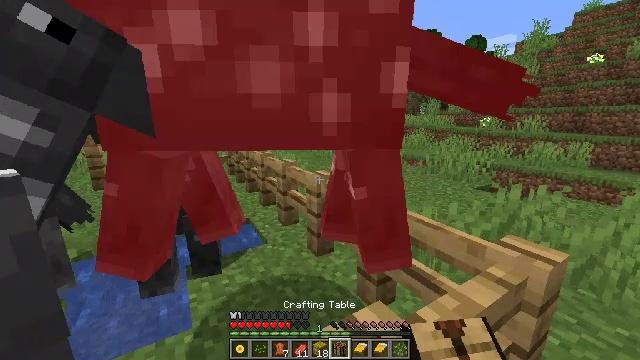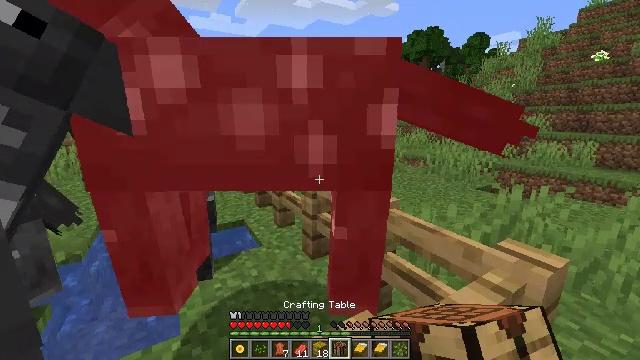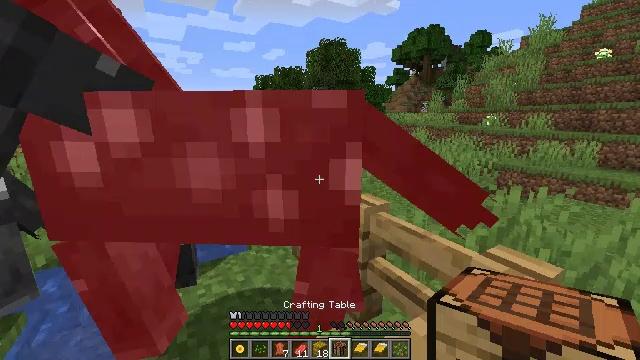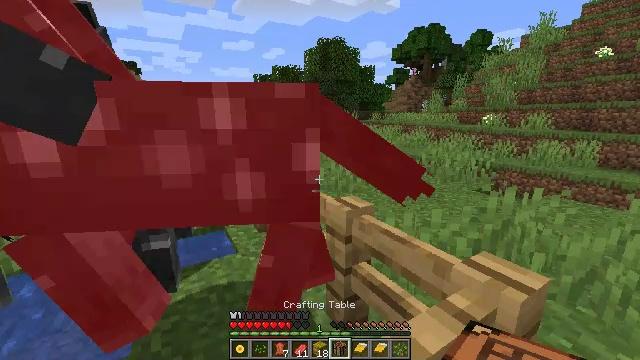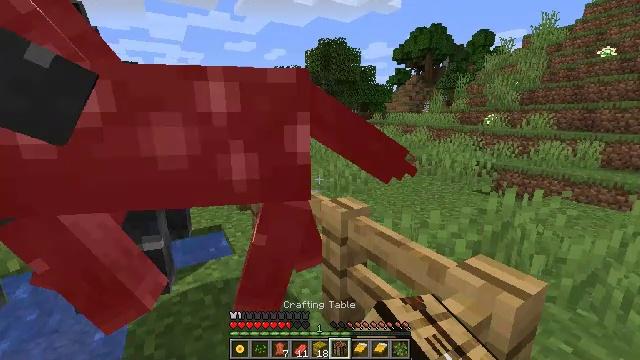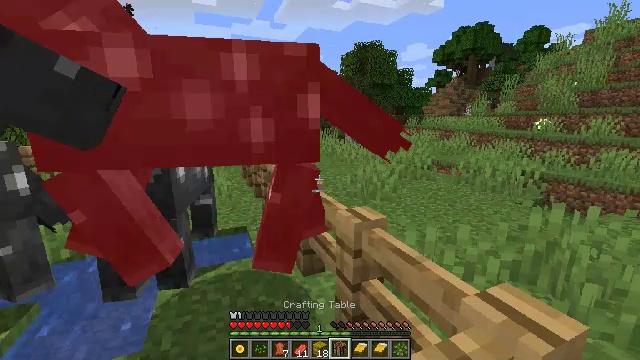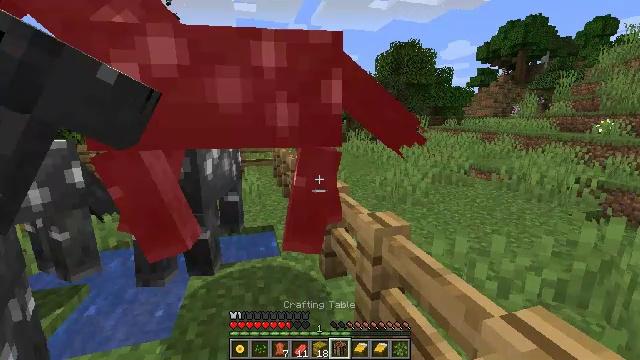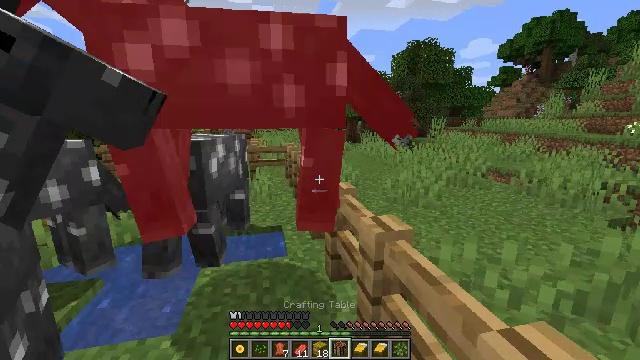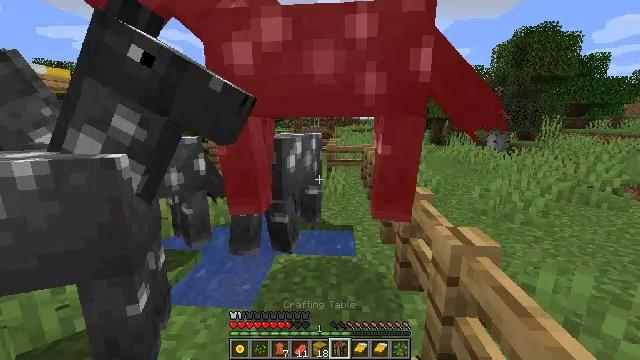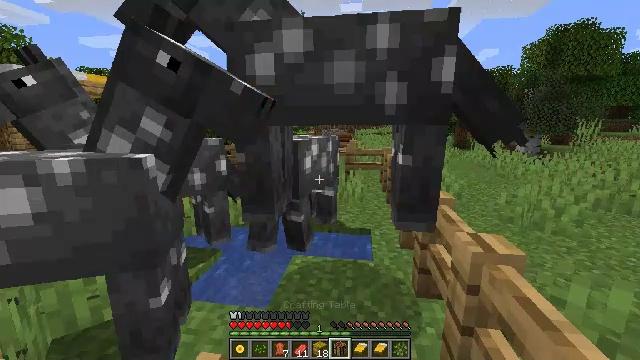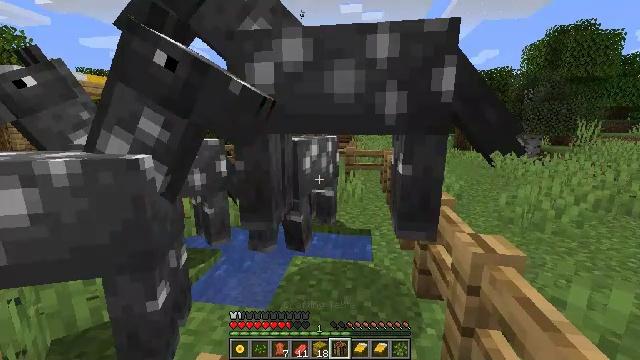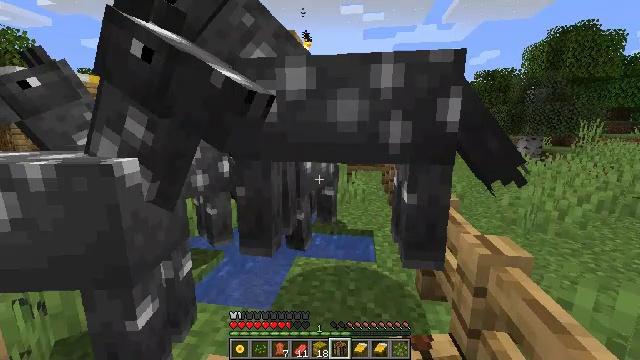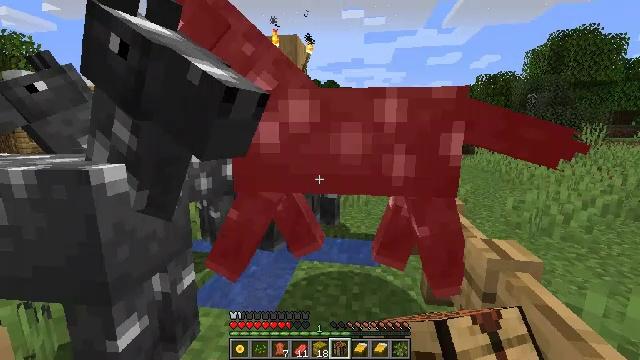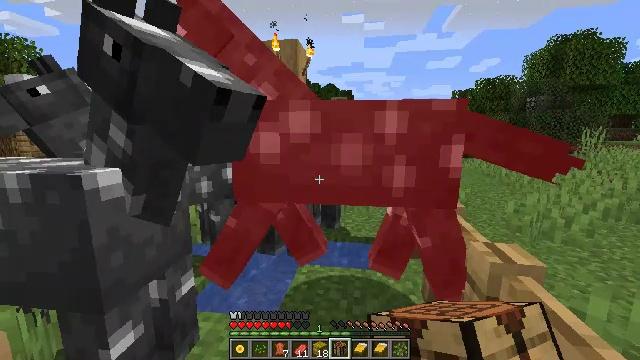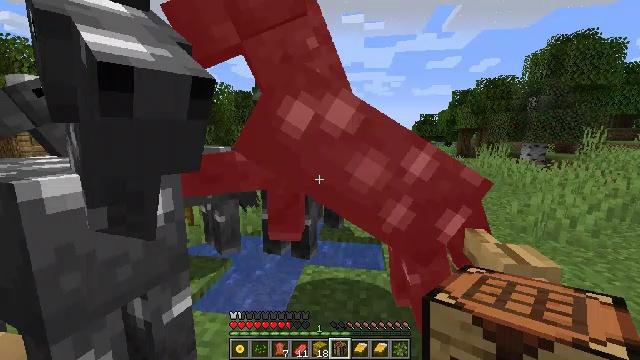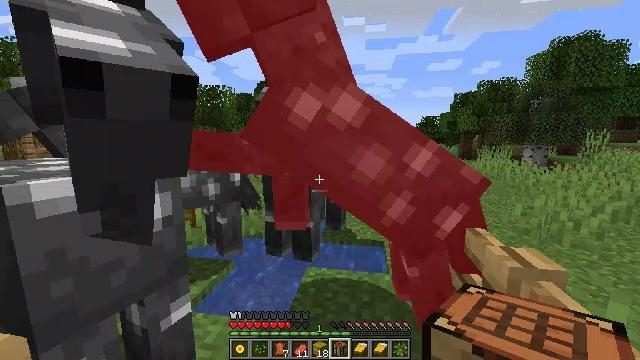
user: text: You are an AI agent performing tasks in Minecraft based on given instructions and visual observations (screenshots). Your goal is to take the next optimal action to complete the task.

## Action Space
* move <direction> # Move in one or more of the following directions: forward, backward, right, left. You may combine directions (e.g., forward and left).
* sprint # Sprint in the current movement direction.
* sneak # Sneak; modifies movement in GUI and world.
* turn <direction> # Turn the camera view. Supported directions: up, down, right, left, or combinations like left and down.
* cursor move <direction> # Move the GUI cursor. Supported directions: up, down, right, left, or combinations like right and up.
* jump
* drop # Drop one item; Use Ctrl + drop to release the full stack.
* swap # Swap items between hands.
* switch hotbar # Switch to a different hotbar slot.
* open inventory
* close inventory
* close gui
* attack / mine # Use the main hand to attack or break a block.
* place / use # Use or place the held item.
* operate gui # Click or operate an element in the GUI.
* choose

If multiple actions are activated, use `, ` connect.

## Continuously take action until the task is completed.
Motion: motion action
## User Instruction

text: Hunt a horse.
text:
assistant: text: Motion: move forward
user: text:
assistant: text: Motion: move forward
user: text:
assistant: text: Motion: move forward, attack / mine
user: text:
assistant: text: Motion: move forward, attack / mine
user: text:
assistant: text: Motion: move forward, turn left, attack / mine
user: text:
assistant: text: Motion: move forward, turn left
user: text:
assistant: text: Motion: move forward, turn left, attack / mine
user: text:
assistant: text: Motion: move forward, turn left, attack / mine
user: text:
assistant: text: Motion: move forward, turn left, attack / mine
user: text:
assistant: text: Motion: move forward, attack / mine
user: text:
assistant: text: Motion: move forward, attack / mine
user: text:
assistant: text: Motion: move forward, attack / mine
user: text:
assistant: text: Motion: move forward
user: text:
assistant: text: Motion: move forward
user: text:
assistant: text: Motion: move forward, attack / mine
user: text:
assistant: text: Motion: move forward, turn left, attack / mine
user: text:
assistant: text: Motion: move forward, turn left, attack / mine
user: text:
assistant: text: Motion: move forward, attack / mine
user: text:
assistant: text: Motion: move forward, attack / mine
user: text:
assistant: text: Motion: move forward, attack / mine
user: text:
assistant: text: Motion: move forward, attack / mine
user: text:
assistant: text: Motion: move forward, attack / mine
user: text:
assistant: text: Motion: move forward, attack / mine
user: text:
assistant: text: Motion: move forward, turn right
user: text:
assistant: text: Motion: move forward, turn right
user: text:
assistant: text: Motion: move forward, turn right and up, attack / mine
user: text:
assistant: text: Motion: move forward, attack / mine
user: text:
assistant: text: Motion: move forward, attack / mine
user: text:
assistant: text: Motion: move forward
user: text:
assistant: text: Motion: move forward, turn left, attack / mine